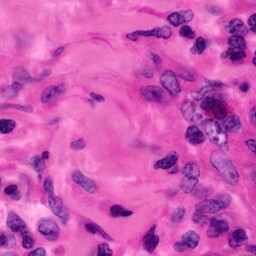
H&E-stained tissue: Pancreatic